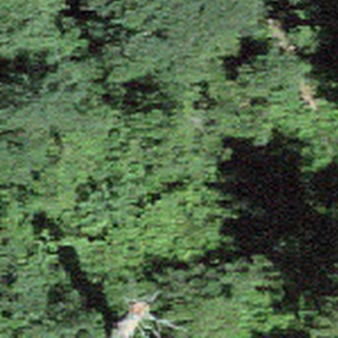
Label: other